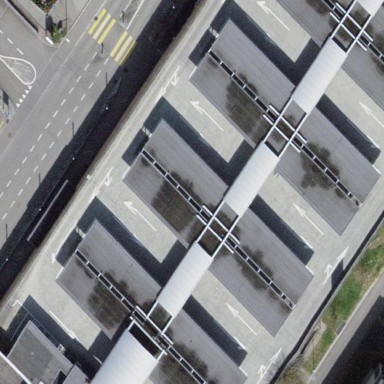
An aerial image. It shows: Rooftop parking area.